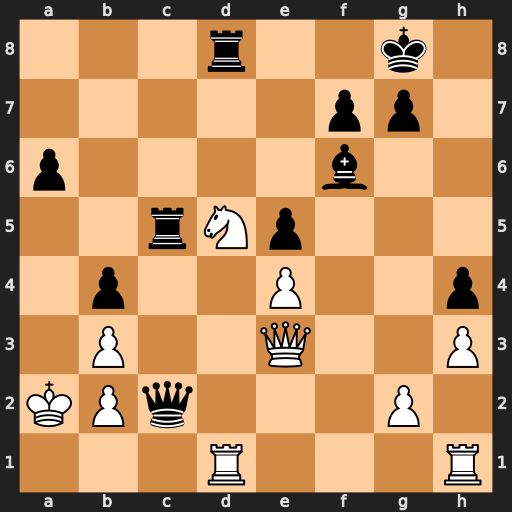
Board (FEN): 3r2k1/5pp1/p4b2/2rNp3/1p2P2p/1P2Q2P/KPq3P1/3R3R
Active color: w
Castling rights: -
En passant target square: -
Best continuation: Nxf6+ gxf6 Rxd8+ Kh7 Rd5 Rc3 Qd2 Qxb3+ Kb1